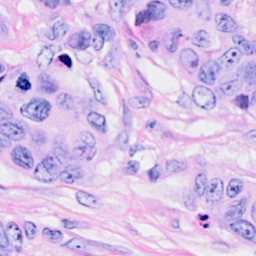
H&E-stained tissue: Breast